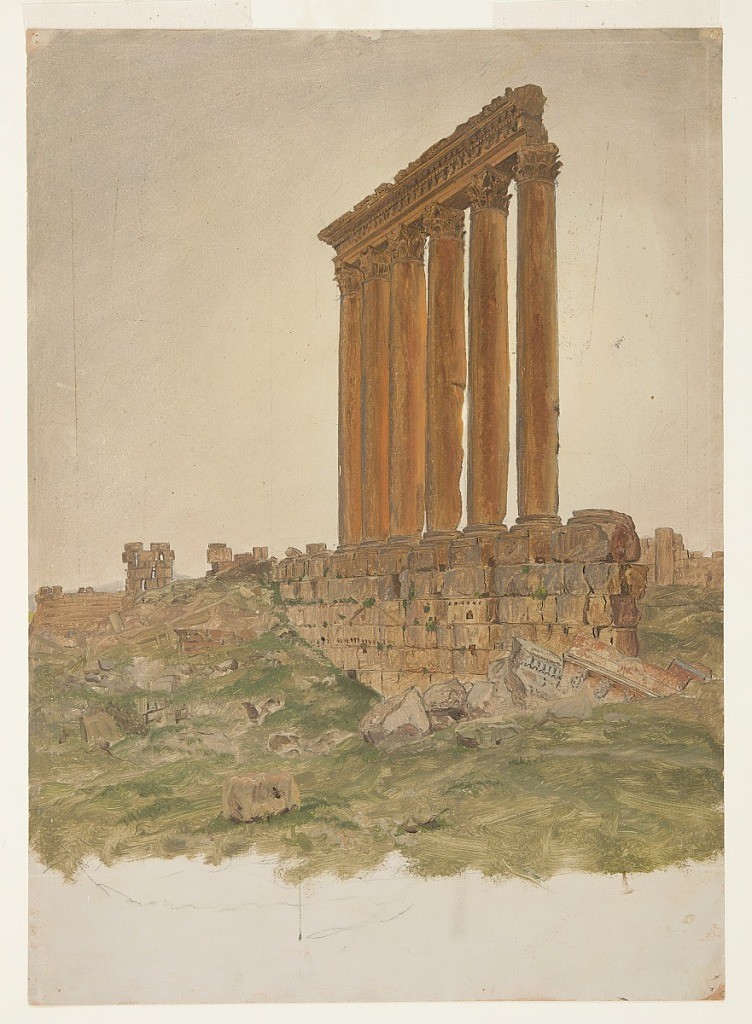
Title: Pillars of the Temple of Jupiter, Baalbek, Syria
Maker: Frederic Edwin Church, American, 1826–1900
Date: May 7-13, 1868
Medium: Oil and graphite on paperboard
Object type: Drawing
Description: Architecture and landscape study of the ruins of the Temple of Jupiter in Baalbek, Syria. Viewed obliquely at center, a colonnade of six Corinthian columns supporting an elaborate entablature remains as one of the only standing features of the ancient Roman Temple of Jupiter. The colonnade is supported by a wall of roughly-hewn rectangular stones. In the foreground and background, fallen stones and partial walls inhabit an otherwise green, though desolate landscape. A distant mountain range is faintly suggested along the horizon at left.